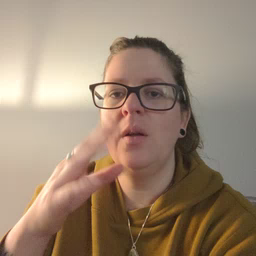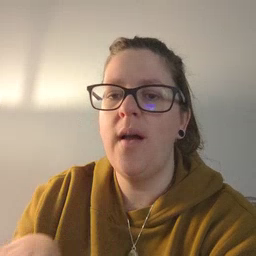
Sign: quiet